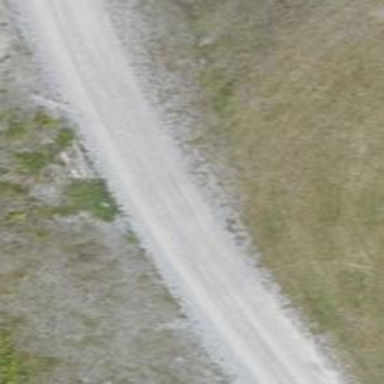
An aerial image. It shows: Well-maintained track road of grade 1.